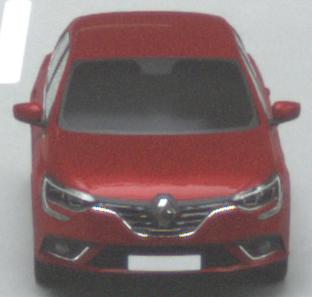
Make: Renault
Model: Mégane ENERGY TCe 100
Detailed model: Mégane (IV)
Model produced from: 2016/03
Model produced until: 2018/08
Doors: 5
Color: red
Road condition: wet road
Daytime: midday
Contrast: medium contrast